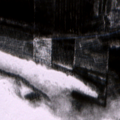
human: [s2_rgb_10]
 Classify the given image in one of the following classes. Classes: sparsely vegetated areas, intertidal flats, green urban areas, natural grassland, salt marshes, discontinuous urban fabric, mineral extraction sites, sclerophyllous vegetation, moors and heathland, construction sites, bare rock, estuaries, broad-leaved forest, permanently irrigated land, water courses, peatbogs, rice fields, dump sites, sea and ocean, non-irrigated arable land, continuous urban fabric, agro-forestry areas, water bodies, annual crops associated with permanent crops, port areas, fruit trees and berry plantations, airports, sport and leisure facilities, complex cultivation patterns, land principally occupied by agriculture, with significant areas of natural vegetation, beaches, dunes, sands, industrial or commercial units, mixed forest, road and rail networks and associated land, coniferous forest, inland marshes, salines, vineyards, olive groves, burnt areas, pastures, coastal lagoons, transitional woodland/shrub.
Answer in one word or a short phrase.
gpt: coniferous forest, mixed forest, peatbogs